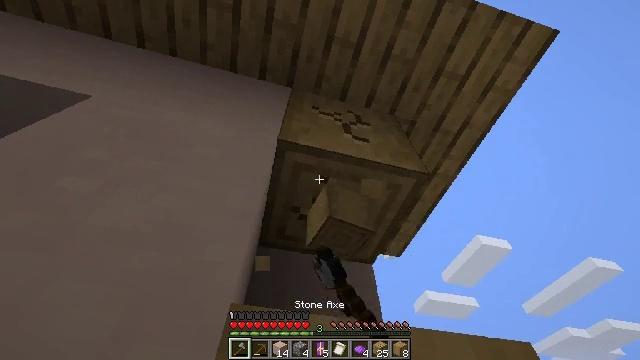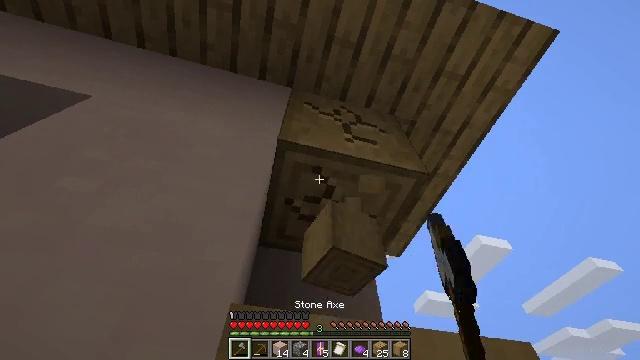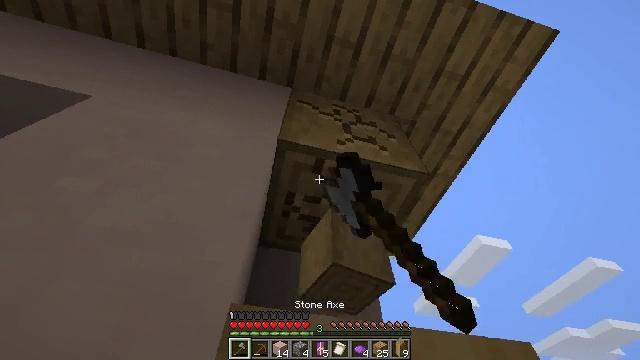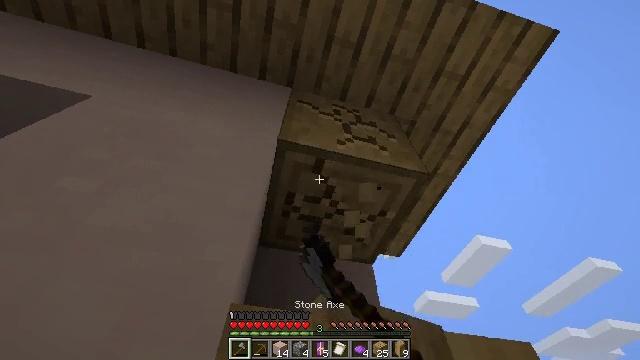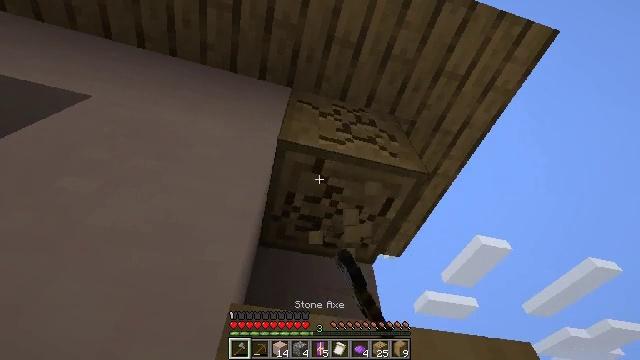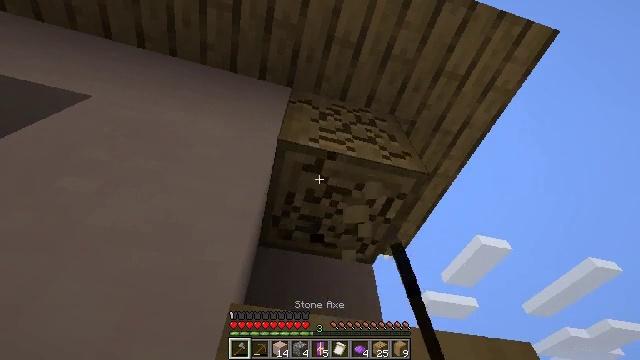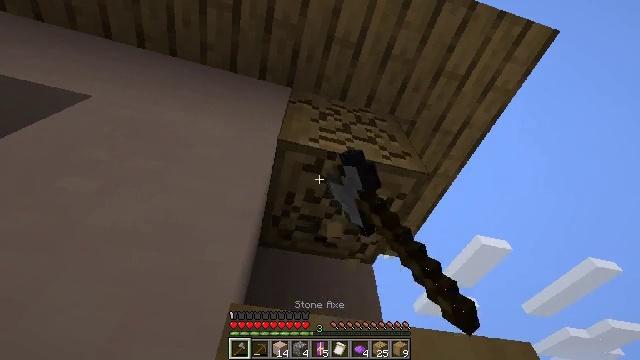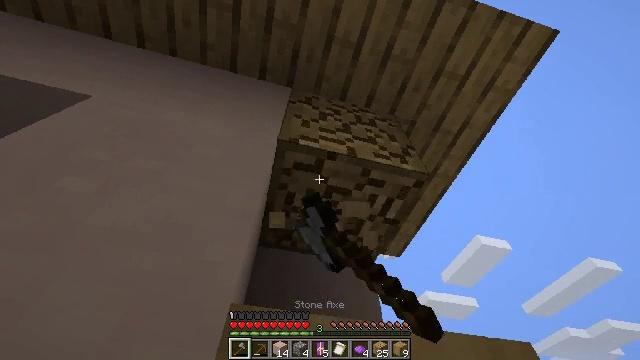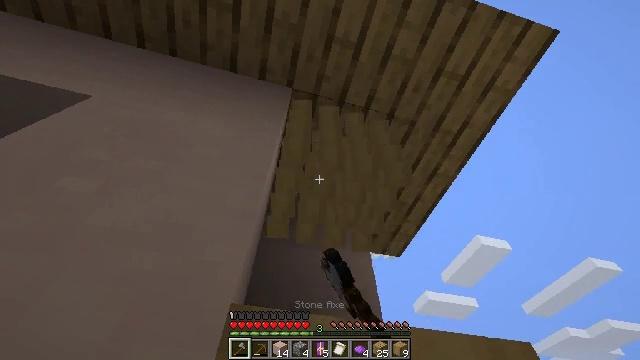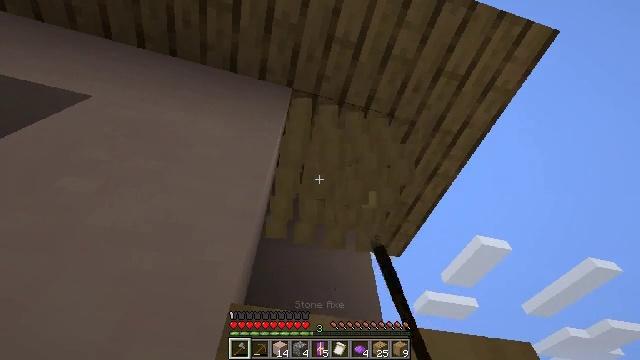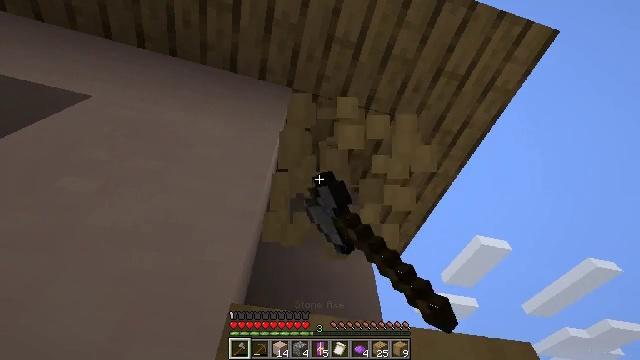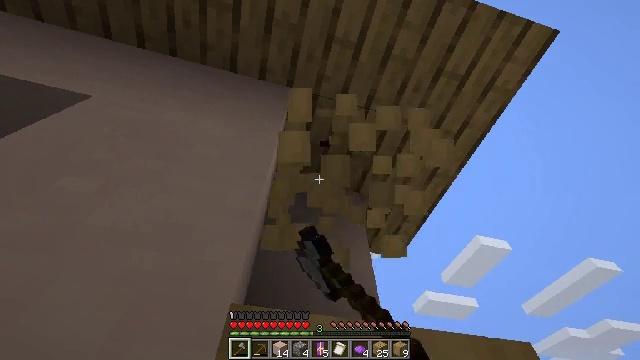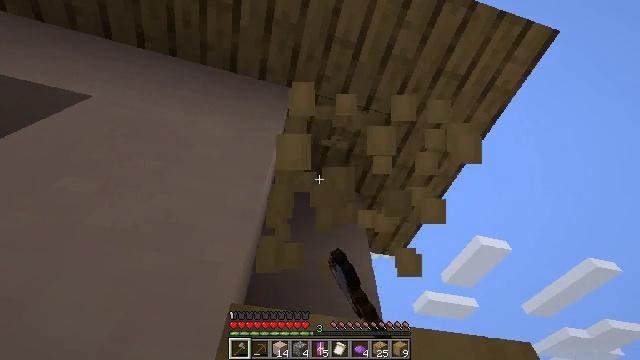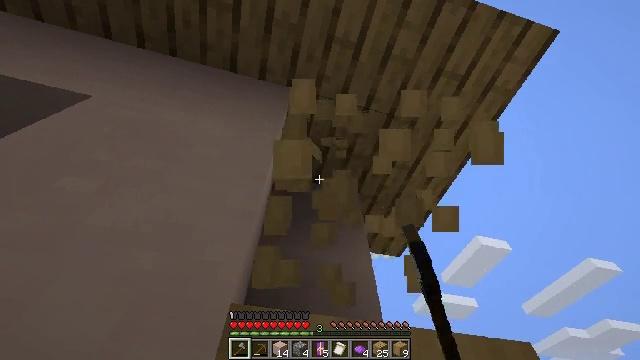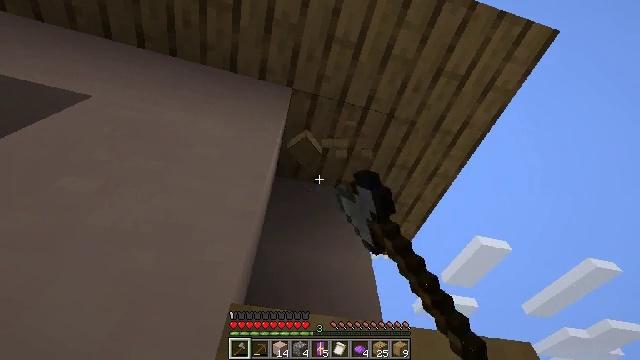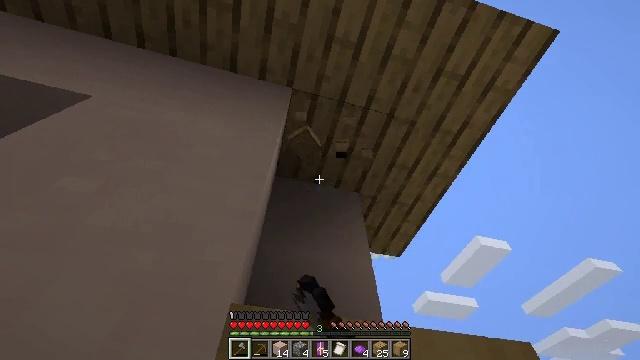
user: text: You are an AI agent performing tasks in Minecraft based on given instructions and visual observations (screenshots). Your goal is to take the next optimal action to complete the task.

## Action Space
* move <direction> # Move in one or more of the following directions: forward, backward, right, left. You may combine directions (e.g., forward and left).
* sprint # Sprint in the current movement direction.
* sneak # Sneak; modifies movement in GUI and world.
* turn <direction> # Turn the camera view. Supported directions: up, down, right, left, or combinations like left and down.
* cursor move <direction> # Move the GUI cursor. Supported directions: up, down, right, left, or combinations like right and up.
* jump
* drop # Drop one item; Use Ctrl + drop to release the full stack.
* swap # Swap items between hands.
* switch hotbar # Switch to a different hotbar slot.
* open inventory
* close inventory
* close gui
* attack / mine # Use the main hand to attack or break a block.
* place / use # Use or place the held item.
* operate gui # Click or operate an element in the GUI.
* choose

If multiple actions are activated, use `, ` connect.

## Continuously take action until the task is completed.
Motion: motion action
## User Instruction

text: Break the stripped oak log.
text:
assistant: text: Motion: attack / mine
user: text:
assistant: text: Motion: attack / mine
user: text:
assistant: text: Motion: attack / mine
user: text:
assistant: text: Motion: attack / mine
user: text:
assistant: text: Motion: attack / mine
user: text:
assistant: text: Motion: attack / mine
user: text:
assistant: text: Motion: attack / mine
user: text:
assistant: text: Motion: attack / mine
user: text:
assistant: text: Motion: attack / mine
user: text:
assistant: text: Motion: attack / mine
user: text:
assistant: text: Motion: attack / mine
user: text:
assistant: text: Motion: attack / mine
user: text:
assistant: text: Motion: attack / mine
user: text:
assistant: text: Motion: attack / mine
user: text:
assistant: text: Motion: attack / mine
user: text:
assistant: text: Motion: attack / mine
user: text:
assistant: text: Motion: attack / mine
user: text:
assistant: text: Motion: attack / mine
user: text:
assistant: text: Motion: attack / mine
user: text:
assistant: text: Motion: attack / mine
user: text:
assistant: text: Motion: attack / mine
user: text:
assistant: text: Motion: attack / mine
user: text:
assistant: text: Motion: turn right and down, attack / mine
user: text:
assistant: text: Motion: turn right and down, attack / mine
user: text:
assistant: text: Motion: turn down, attack / mine
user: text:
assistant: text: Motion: turn down, attack / mine
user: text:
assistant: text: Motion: attack / mine
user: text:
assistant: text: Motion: attack / mine
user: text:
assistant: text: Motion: attack / mine
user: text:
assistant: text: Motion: attack / mine